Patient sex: M
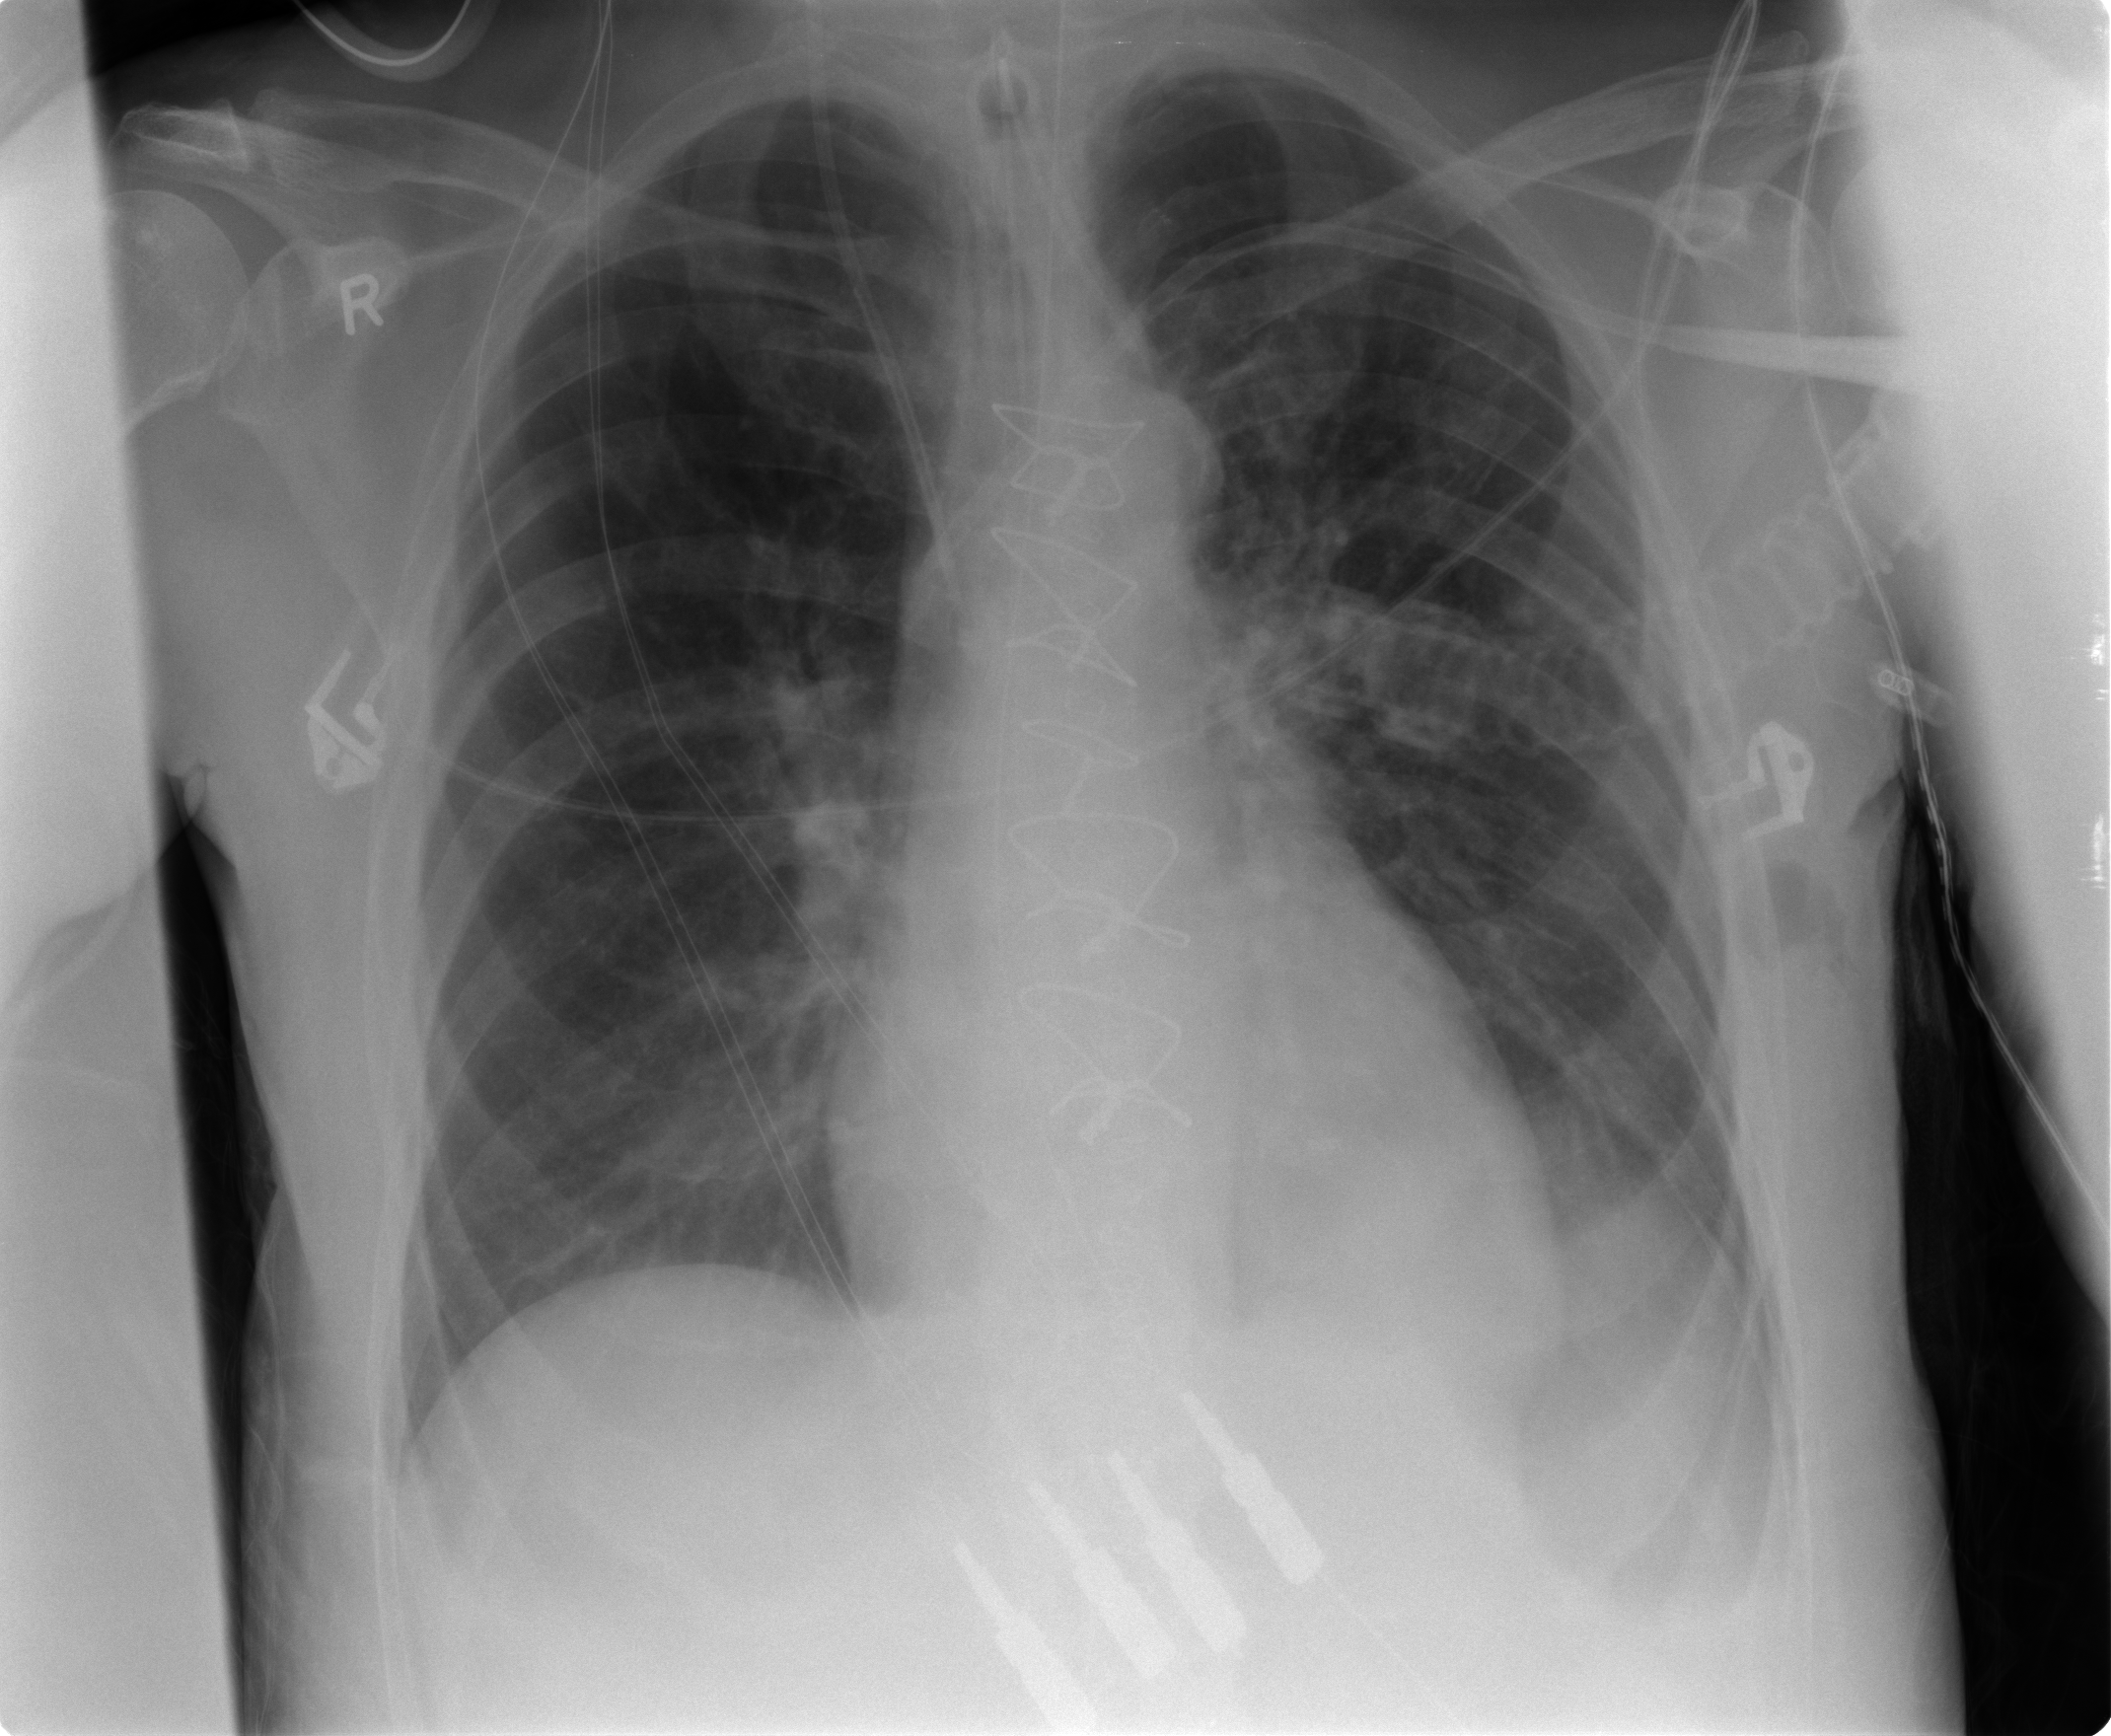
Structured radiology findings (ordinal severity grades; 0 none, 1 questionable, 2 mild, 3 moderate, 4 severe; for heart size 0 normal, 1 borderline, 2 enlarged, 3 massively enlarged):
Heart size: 1
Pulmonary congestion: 0
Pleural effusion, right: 0
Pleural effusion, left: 2
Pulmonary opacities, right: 0
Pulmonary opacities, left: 1
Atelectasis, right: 1
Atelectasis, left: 0